Question: I'm using XAMPP on Windows and try to work with PHP soap extension SoapClient. I'm trying to load a WSDL file hosted in HTTPS site using the following code
'''
<?php
$myClient=new SoapClient("https://smi.sp.f-secure.com/smi/5.1/services/EchoService?wsdl");
?>
'''
I get the following error:
> Fatal error: Uncaught SoapFault exception: <URL>" in C:\xampp\htdocs\dev\w3schools\soapClient\index.php:2 Stack trace:
#0 C:\xampp\htdocs\dev\w3schools\soapClient\index.php(2): SoapClient->SoapClient('<URL>
#1 {main} thrown in C:\xampp\htdocs\dev\w3schools\soapClient\index.php on line 2
Now I took a network capture during the request and saw that HTTPS communication does not work OK on SSL Level. Wireshark shows a packet on Server Key Exchange my workstation responds with:
> TLSv1 Record Layer: Alert (Level: Fatal, Description: Certificate Unknown)
Using nuSOAP client or soapUI utility from the same computer, I'm able to connect to the service normally. So no certificate problems I guess.
So definately it's something with SOAP extension and SSL communication. Can anyone help? Give hints what to look for?
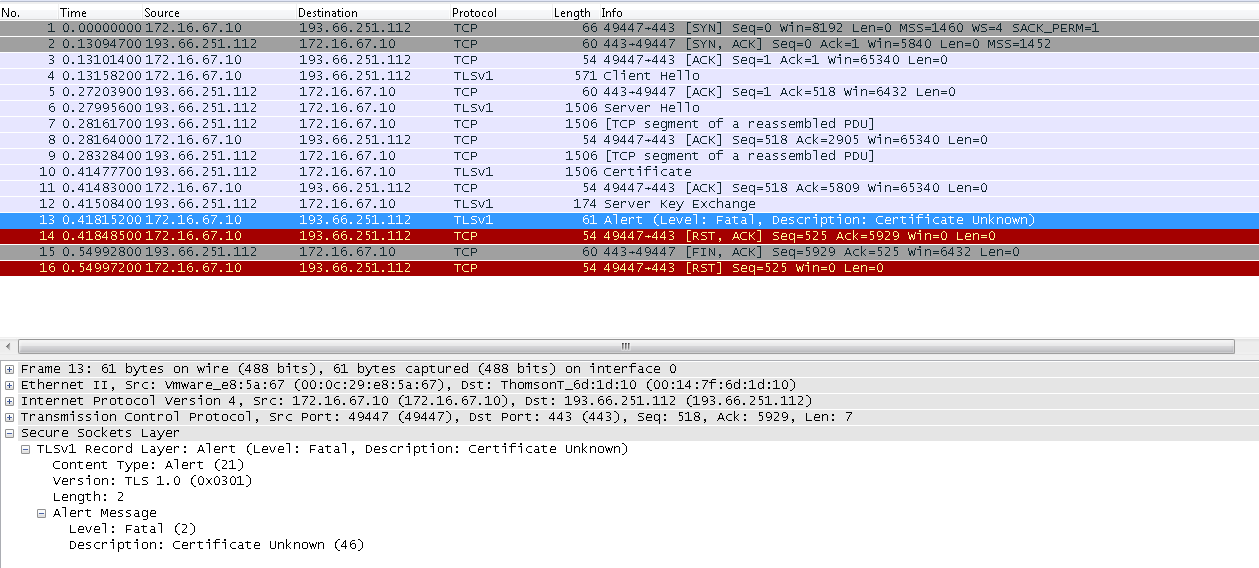
Answer: it has to do with this change in php 5.6: <URL>
I have the same trouble on Windows with php 5.6 and it works fine on Linux with php 5.6.
You can use the function <URL> to see what are the certificate locations.
So far I wasn't able to find a solution.